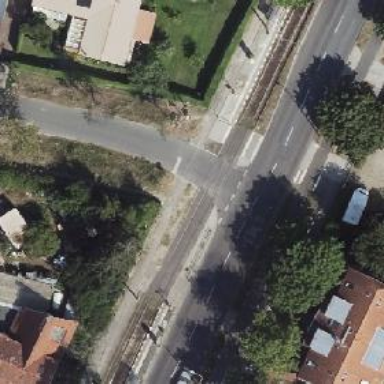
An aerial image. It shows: Tram crossing on the railway.